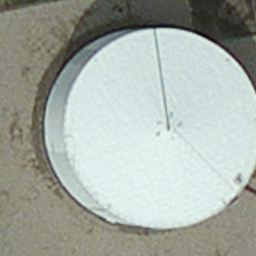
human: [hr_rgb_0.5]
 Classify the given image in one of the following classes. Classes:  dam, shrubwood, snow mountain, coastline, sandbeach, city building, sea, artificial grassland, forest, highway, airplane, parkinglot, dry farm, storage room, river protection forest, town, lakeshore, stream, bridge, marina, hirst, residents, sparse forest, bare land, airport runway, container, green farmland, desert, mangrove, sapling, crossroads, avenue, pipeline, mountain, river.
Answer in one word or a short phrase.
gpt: storage room